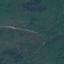
Label: Forest